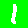
Digit: 1